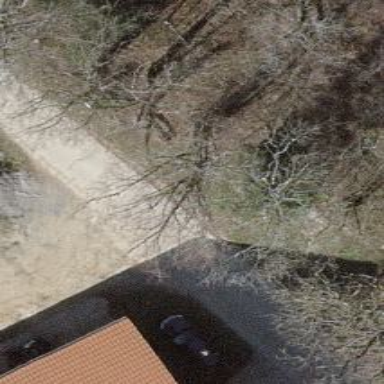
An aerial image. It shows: Bench for seating.